Interaction volume radius: 10 \u00c5
Interaction volume height: 25 \u00c5
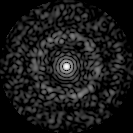
Disorder parameter: 0.833